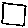
Label: square